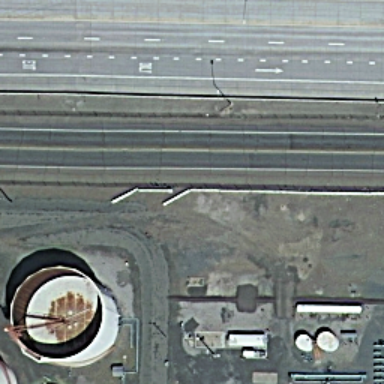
A storage tank is on the ground .